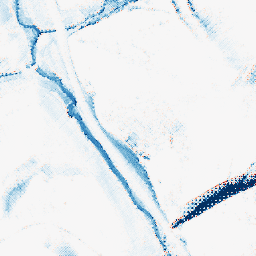
Category: morphological
Decomposition family: morphological_diamond
Decomposition parameters: operation: closing
radius: 15
Upsampling method: regularized
Upsampling parameters: scale: 2
lambda_reg: 0.1
Upsampling scale: 2